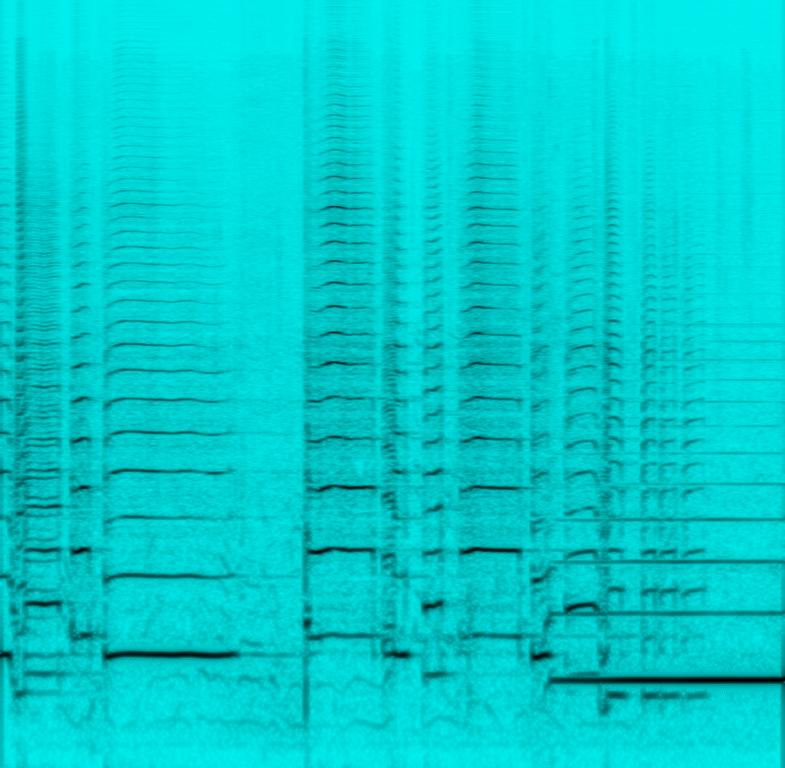
The low quality recording features a muffled crowd talking in the background while there is a horn melody, alongside horn siren sound playing. It sounds like a traditional thing to do.